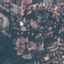
Land use / land cover class: Residential